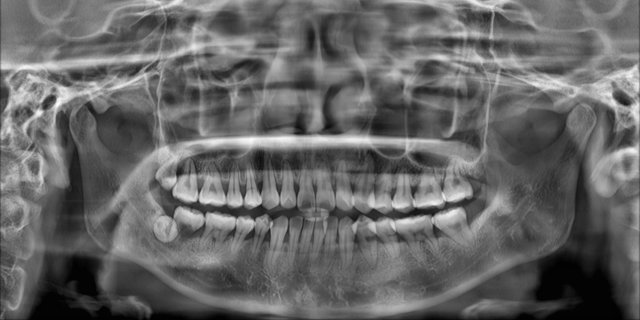
adult